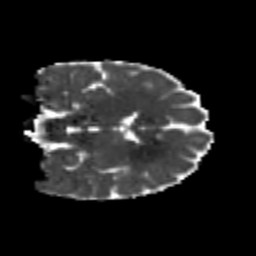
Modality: MD
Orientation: coronal
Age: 25
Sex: female
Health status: healthy
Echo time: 0.074 s